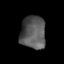
Tissue: lung
Cell type: Endothelial cells
Senescence score: 0.5629
Nuclear area (px): 805
Mean DAPI intensity: 89.312